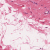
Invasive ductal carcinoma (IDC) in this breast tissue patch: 0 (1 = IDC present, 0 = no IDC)